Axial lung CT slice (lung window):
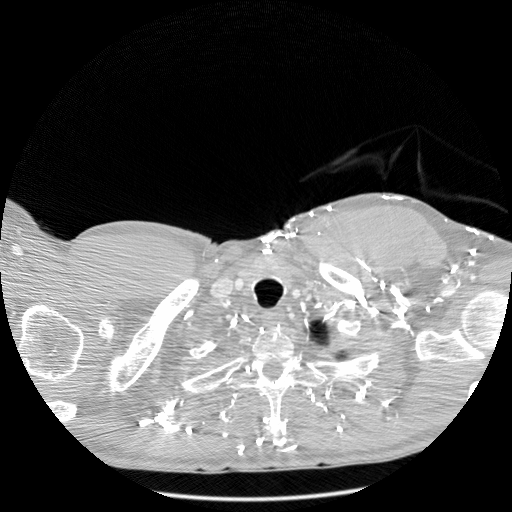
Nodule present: no